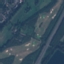
Land use / land cover class: Highway